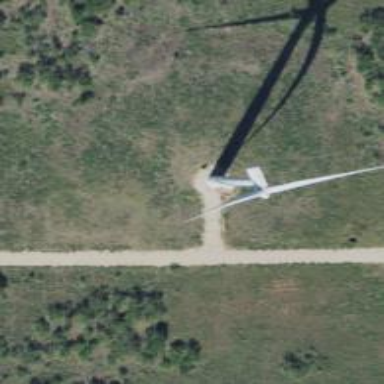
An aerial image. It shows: Wind generator powered by wind. The generator type is horizontal axis and it uses wind turbines.